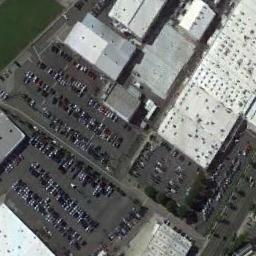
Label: parking_lot